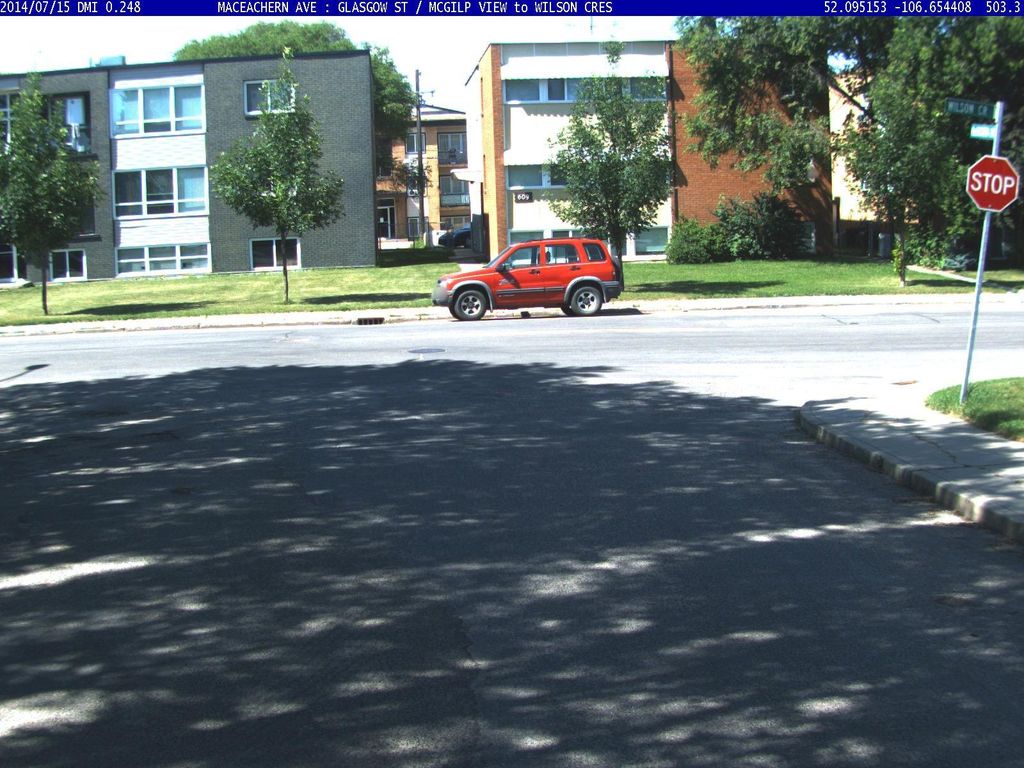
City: saskatoon